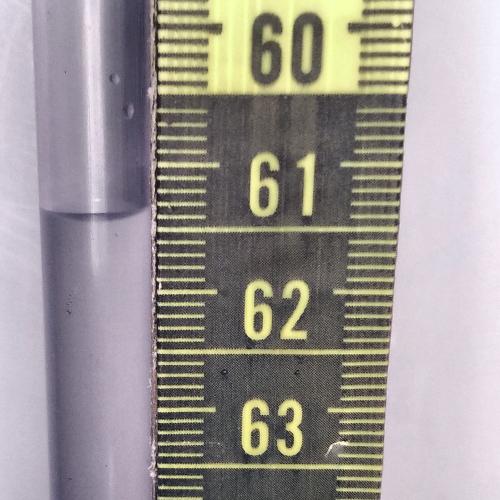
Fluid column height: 61.4 cm